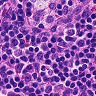
Metastatic tissue present: no